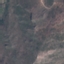
Land use / land cover: HerbaceousVegetation